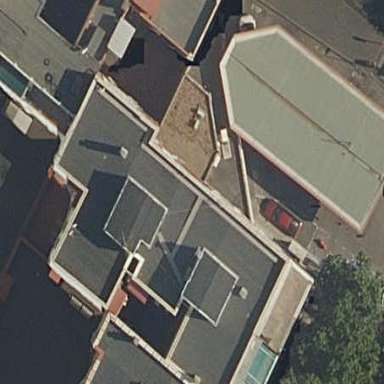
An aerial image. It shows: View of roof of building.